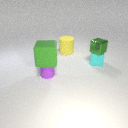
small purple rubber cylinder to the left of small cyan rubber cube